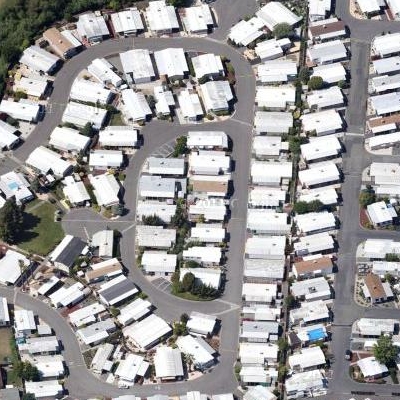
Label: Resident